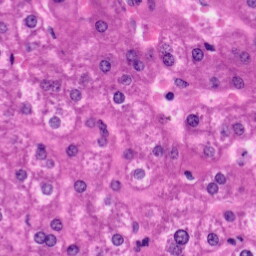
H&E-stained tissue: Liver